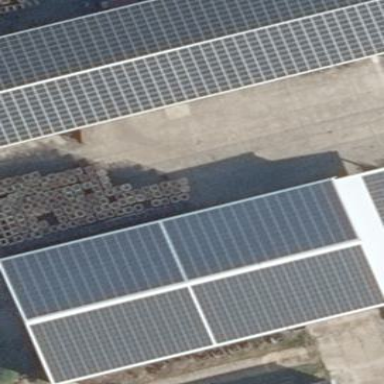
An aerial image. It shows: Building featuring small installation solar photovoltaic panel for electricity generation.